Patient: sex F, age 34
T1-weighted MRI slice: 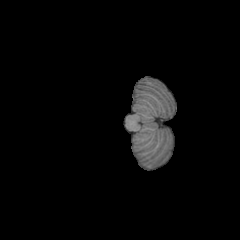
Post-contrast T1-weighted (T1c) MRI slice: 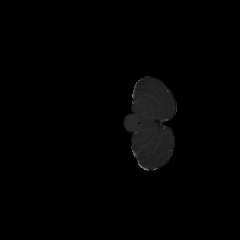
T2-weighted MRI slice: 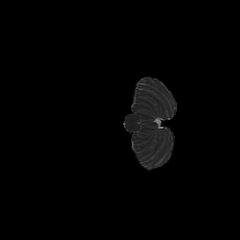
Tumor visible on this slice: no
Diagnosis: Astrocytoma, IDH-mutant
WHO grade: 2